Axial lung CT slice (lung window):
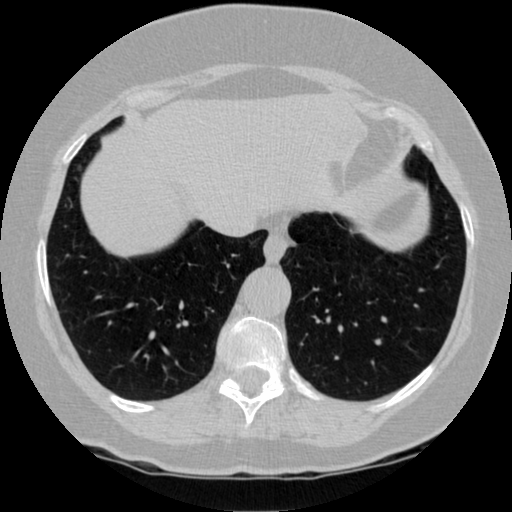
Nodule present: no